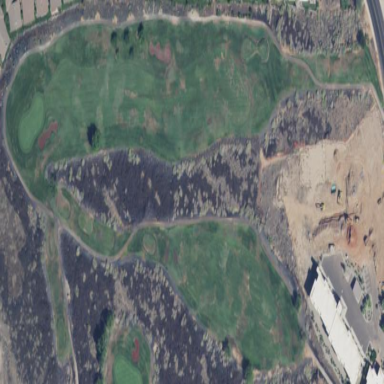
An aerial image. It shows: Area with grass used as rough in golf course.